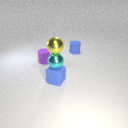
small yellow metal sphere above small cyan metal sphere